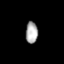
Tissue: skin
Cell type: T cells
Senescence score: 0.8008
Nuclear area (px): 262
Mean DAPI intensity: 167.065